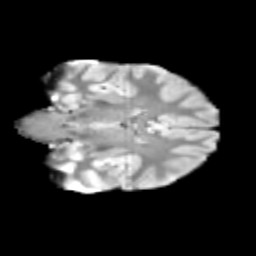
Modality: T2w
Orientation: coronal
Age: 13
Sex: male
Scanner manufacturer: siemens
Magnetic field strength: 3 T
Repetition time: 3.8 s
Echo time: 0.07 s